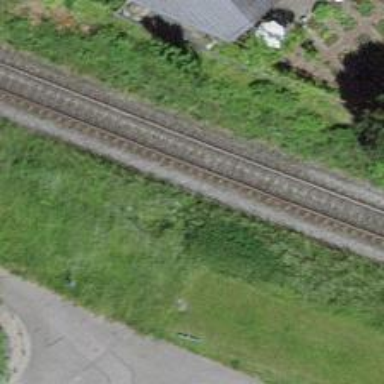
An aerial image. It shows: Single-track railway with electrified contact lines.